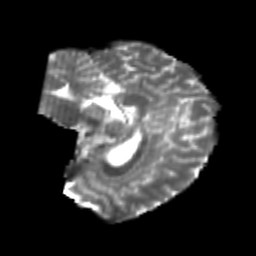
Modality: T2w
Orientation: sagittal
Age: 21
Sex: male
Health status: healthy
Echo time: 0.074 s